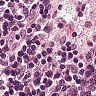
Metastatic tissue present: no